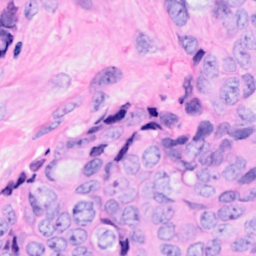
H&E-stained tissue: Breast